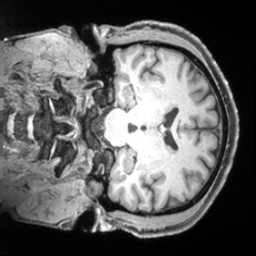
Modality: T1w
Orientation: coronal
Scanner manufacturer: siemens
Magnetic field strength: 3 T
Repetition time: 2.55 s